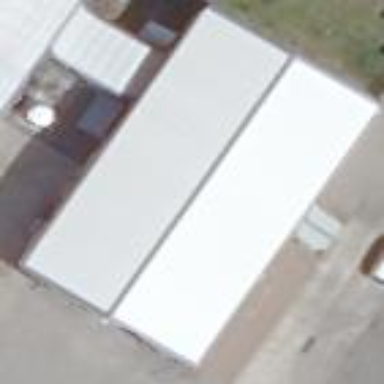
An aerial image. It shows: Commercial building with gabled roof.